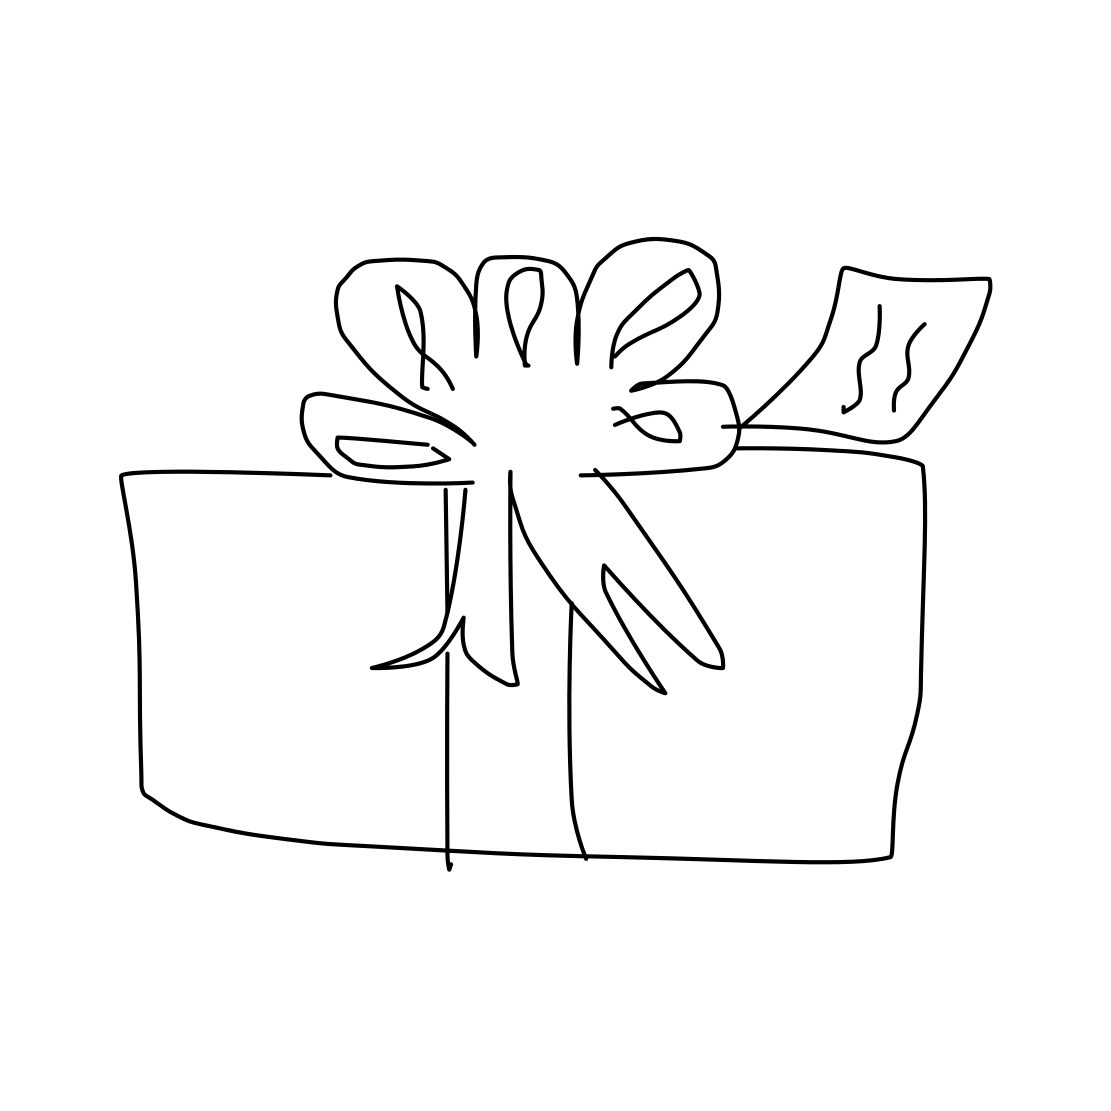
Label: present